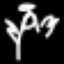
Label: angel